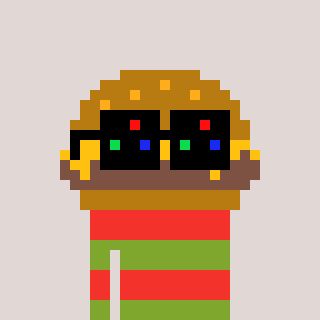
a pixel art character with square black sunglasses, a burger-shaped head and a slimegreen-colored body on a warm background